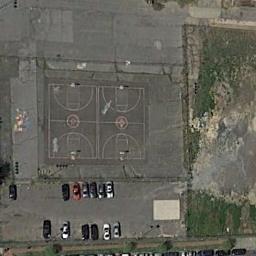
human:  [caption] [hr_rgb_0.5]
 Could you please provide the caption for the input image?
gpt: Two rows of cars were parked beside the basketball court .

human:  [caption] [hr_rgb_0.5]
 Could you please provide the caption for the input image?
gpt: Beside the basketball courts there is a parking lot and a bare concrete .

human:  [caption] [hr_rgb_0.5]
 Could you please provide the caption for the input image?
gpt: Two basketball courts on the vacant lot and a parking lot beside .

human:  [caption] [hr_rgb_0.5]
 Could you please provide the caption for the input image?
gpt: Two basketball courts are between the parking lot and grass .

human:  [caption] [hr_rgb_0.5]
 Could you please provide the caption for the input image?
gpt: Many cars are in the parking lot next to  two basketball courts .